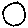
Label: moon